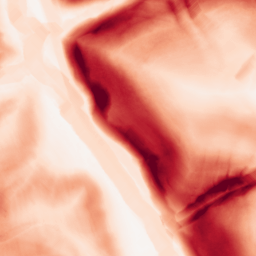
Category: morphological
Decomposition family: morphological_gradient
Decomposition parameters: size: 10
shape: diamond
Upsampling method: linear_exact
Upsampling parameters: scale: 4
Upsampling scale: 4